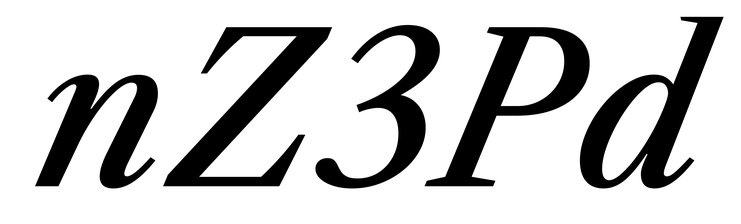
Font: LibreCaslonText-Italic_Medium_Italic